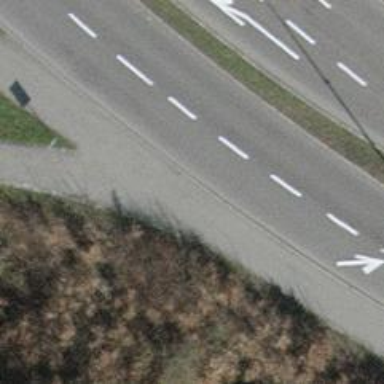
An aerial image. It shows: Secondary road with separate asphalt sidewalk.